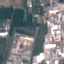
Land use / land cover: Industrial